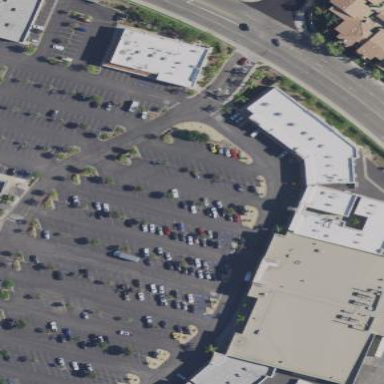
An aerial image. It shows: Flat roofed retail building that is supermarket.